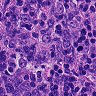
Metastatic tissue present: no